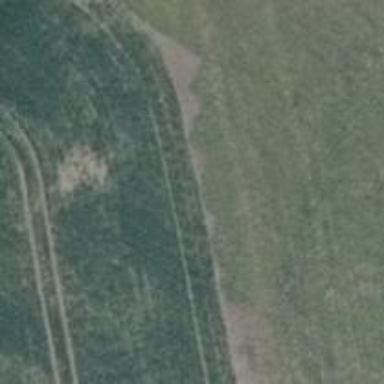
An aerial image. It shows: Taxiway at the airport covered in grass.